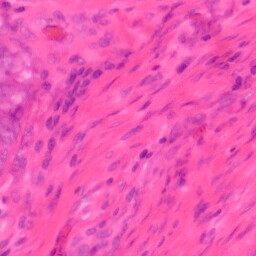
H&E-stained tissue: Colon